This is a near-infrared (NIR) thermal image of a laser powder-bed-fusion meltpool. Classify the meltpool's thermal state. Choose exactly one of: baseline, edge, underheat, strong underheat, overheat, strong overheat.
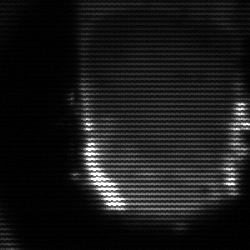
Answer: baseline